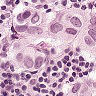
Metastatic tissue present: yes